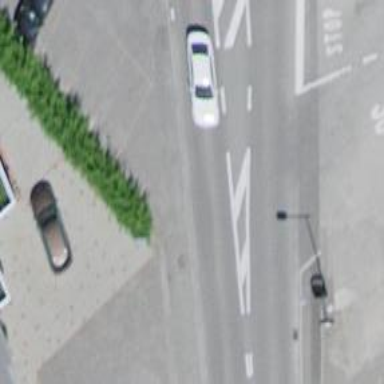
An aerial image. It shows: Asphalt road designated for service vehicles.